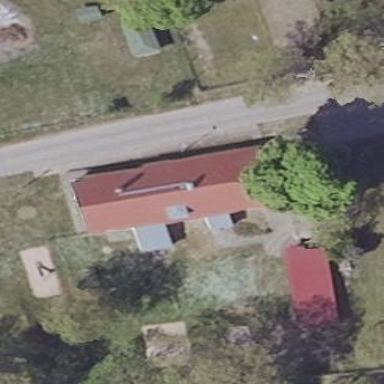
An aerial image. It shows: Kindergarten building.